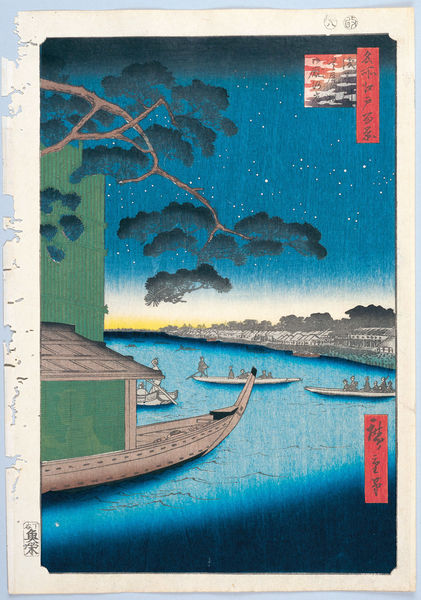
Titel: 100 berühmte Ansichten von Edo
Künstler: Utagawa Hiroshige
Schlagwörter: baum, blau, blätter, himmel, meer, wasser, bäume, fluss, gelb, grün, menschen, see, stadt, ufer, äste, abend, braun, nacht, zeichen, rot, signatur, ast, dämmerung, häuser, morgen, sonnenaufgang, sonne, blatt, boot, boote, holzschnitt, japan, küste, schrift, wellen, papier, sonnenuntergang, flus, inschrift, japanisch, schriftzeichen, tusche, buch, asien, druck, sterne, beschriftung, asiatisch, stempel, china, gondel, hausboot, dschunke, rudernsitzen, 100 berühmte ansichten von edo, hokkusai